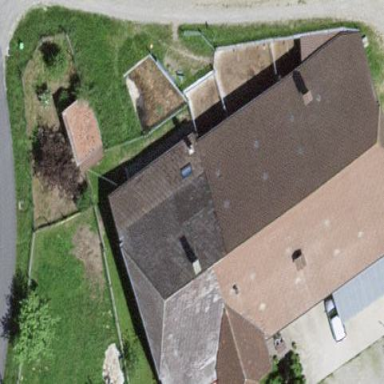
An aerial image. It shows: Farm building.